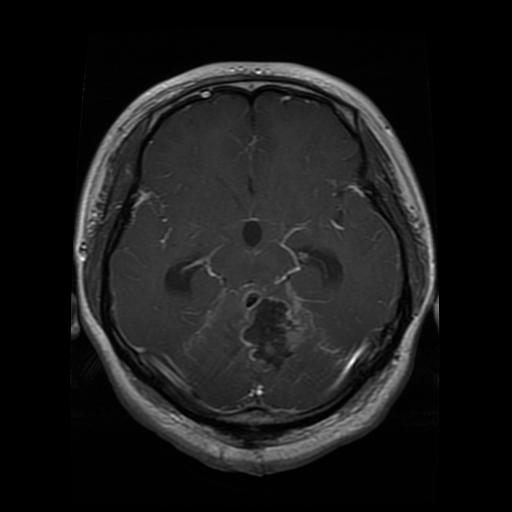
Label: glioma